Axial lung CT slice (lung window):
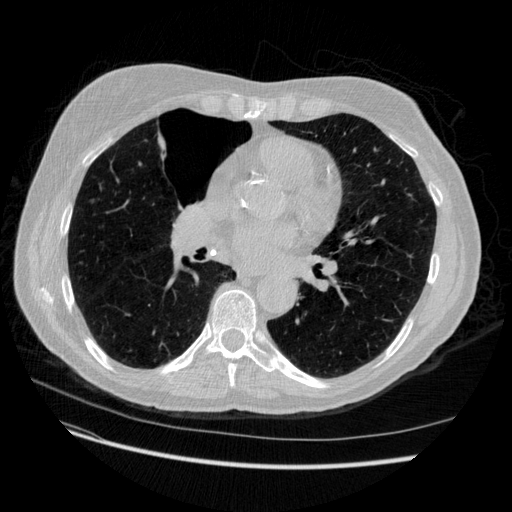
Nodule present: no